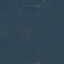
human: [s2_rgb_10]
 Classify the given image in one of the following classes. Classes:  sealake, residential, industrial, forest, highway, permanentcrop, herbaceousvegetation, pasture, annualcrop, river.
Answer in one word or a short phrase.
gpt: Forest